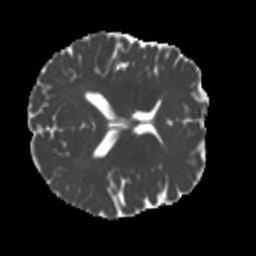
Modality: MD
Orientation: axial
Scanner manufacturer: siemens
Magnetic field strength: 3 T
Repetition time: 4 s
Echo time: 0.0594 s